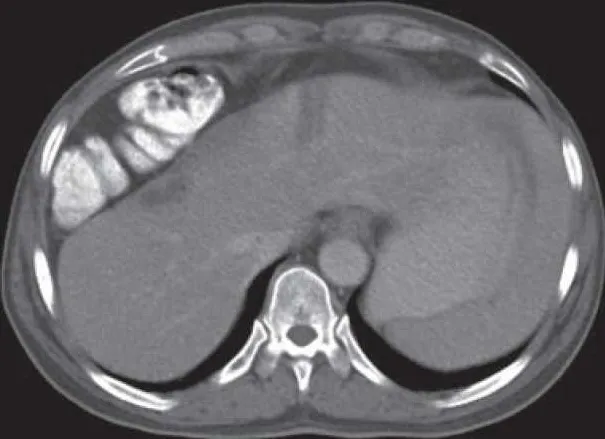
Interposition of colonic loop between diaphragm and liver: Chilaiditi sign.
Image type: radiology (ct)